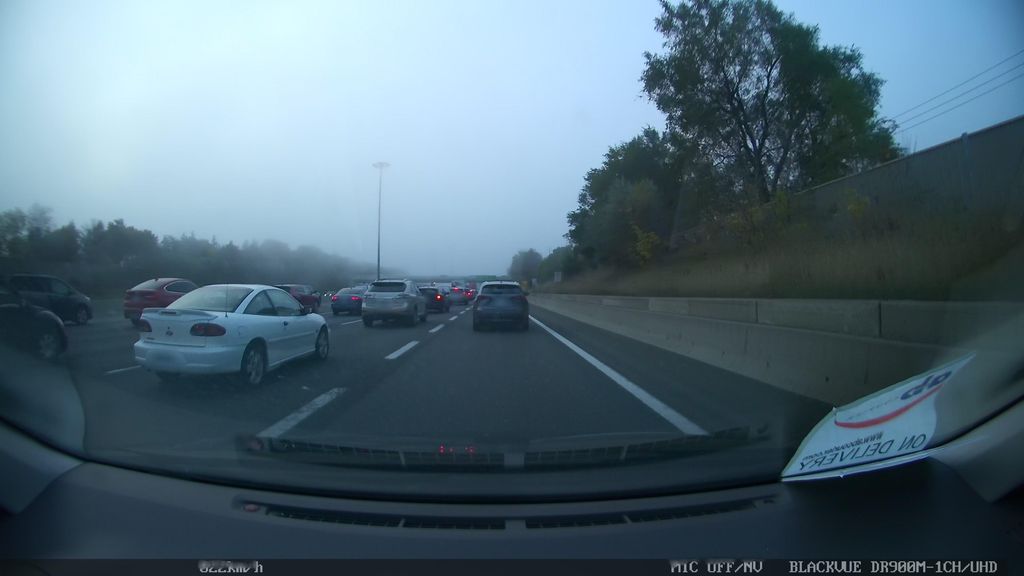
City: toronto